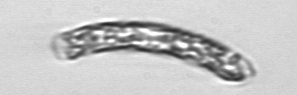
Label: Guinardia_striata